Interaction volume radius: 5 \u00c5
Interaction volume height: 10 \u00c5
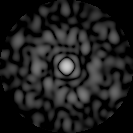
Disorder parameter: 0.8669